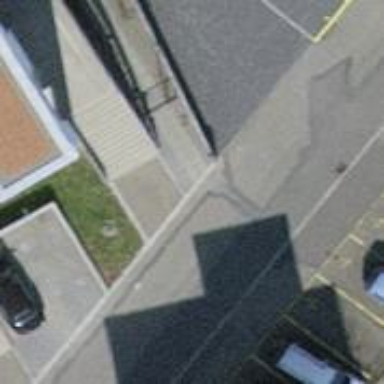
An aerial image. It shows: Kerb barrier.